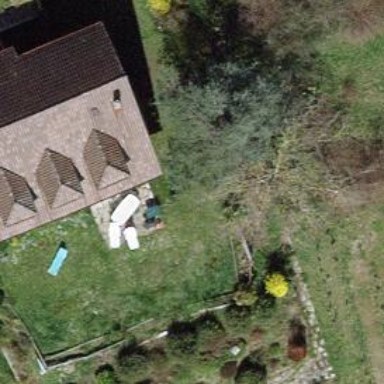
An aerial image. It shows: Simple and straightforward house.